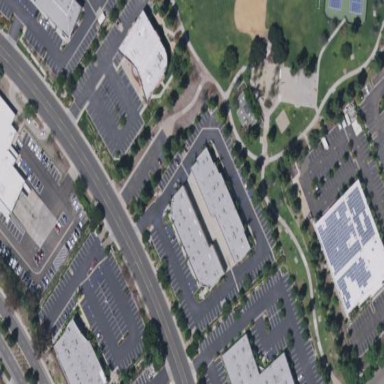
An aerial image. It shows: Road serving as parking aisle.